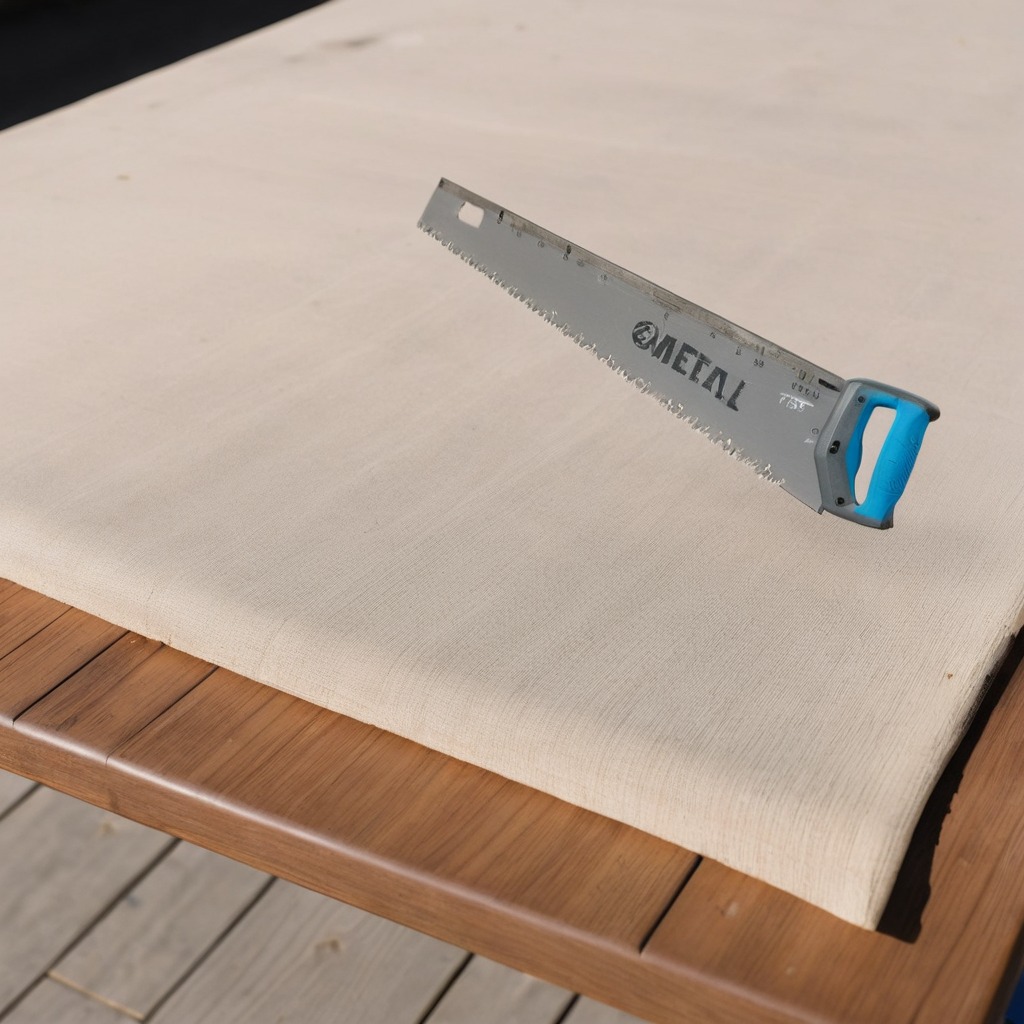
A handheld metal saw is lying on the wooden table.